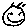
Label: smiley face